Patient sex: M
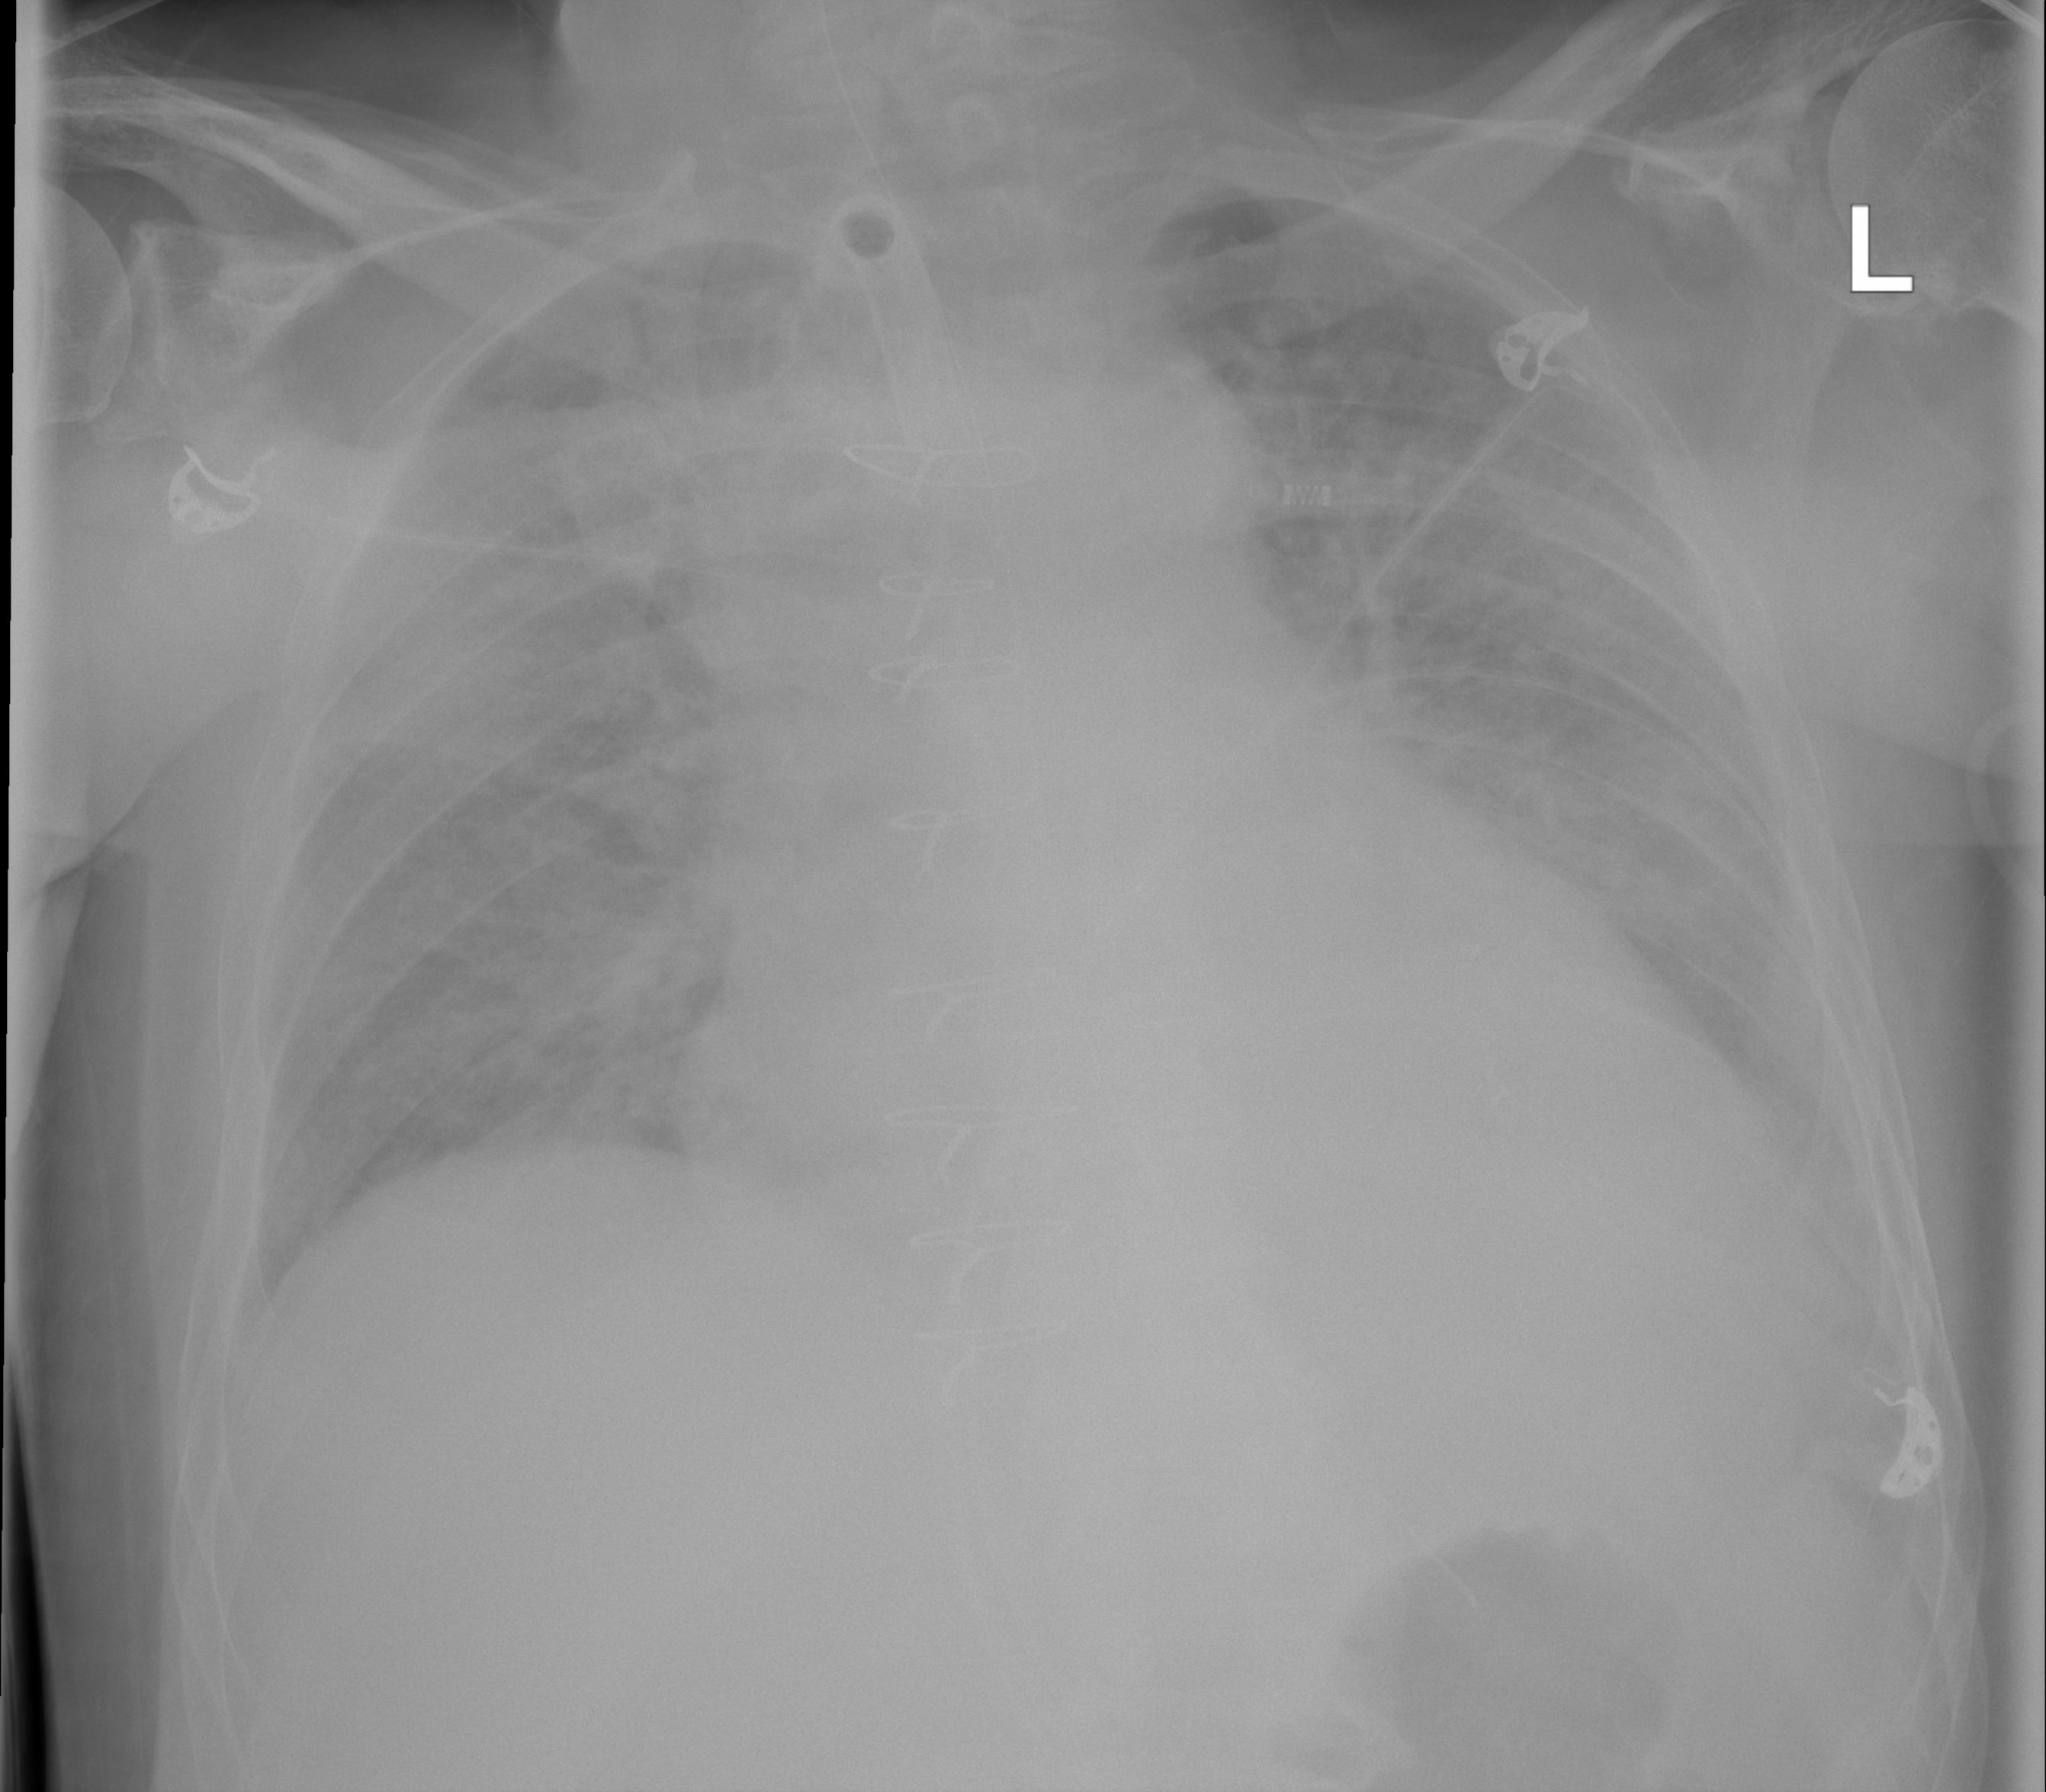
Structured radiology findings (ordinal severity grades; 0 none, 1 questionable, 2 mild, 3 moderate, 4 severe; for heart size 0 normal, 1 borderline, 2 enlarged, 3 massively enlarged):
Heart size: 2
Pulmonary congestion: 2
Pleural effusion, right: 0
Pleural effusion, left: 2
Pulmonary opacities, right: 2
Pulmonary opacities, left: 2
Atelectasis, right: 2
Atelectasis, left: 2